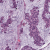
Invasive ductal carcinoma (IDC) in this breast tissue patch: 1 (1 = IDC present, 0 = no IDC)